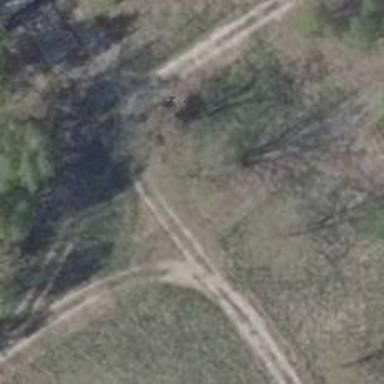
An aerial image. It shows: Hunting stand.